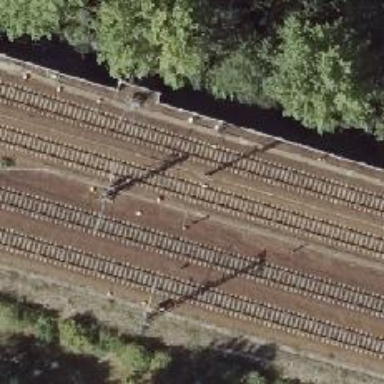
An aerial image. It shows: Railway signal.